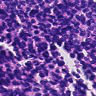
Metastatic tissue present: no